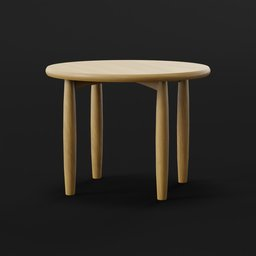
Label: furniture